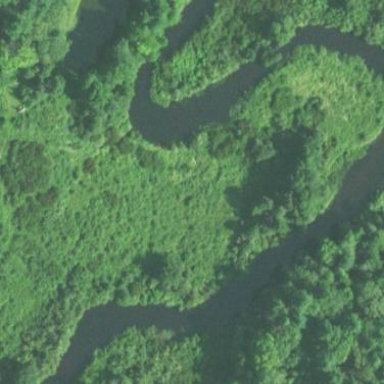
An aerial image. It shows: Wetland area characterized by wet meadow.